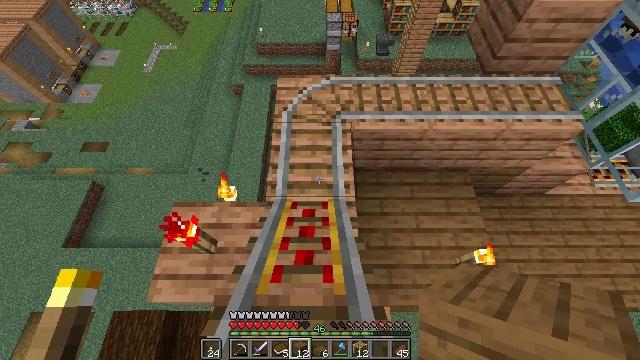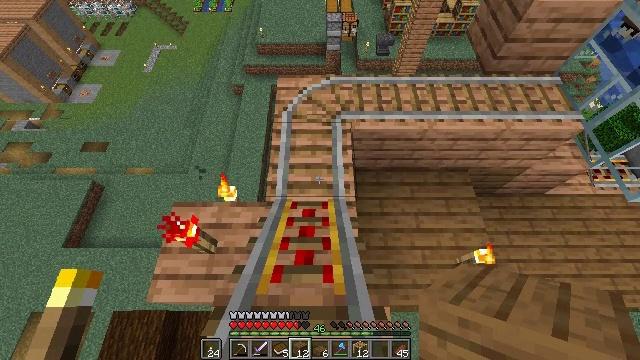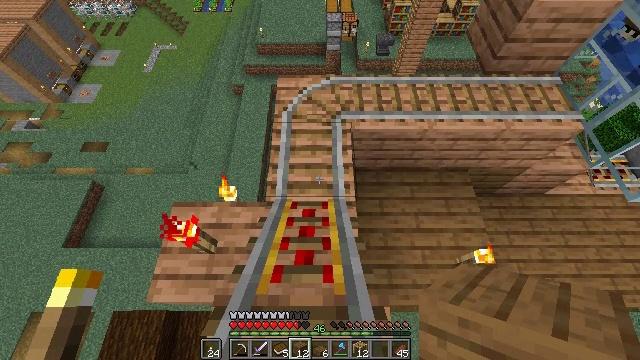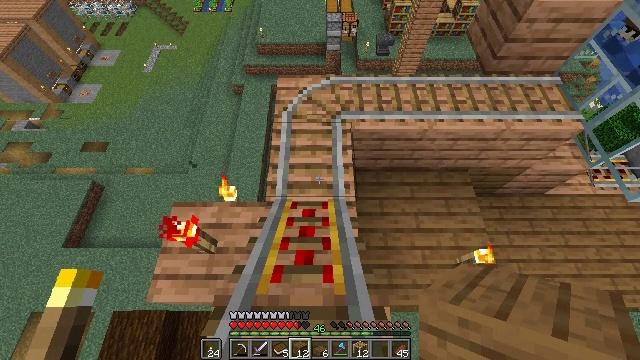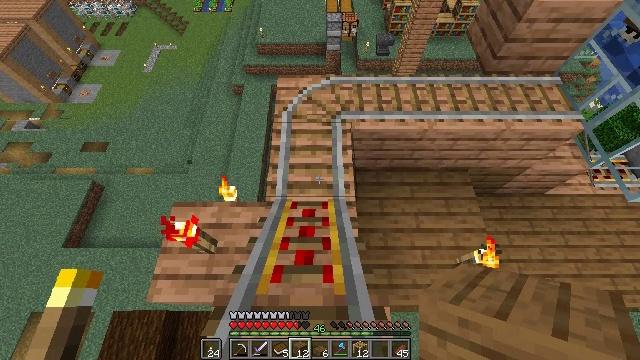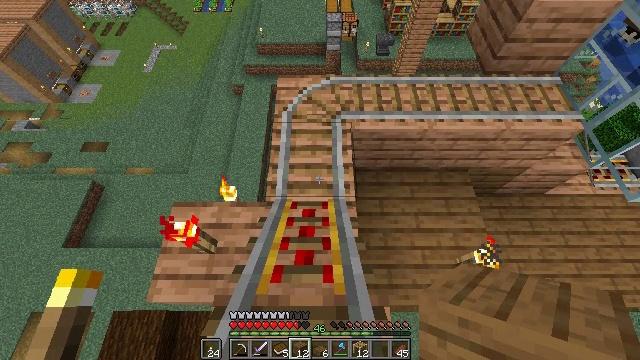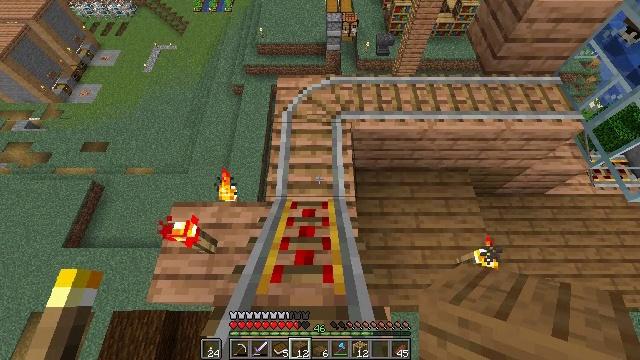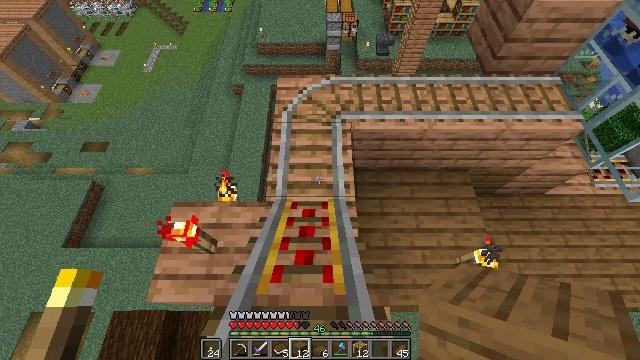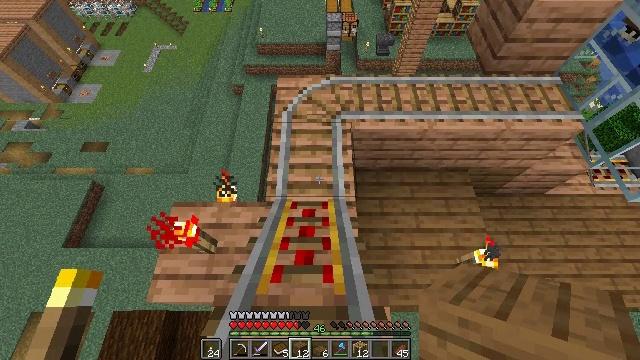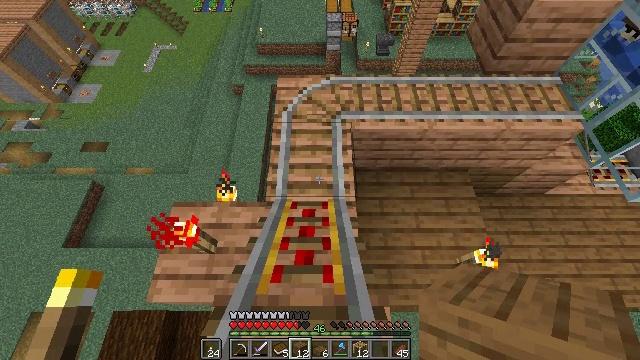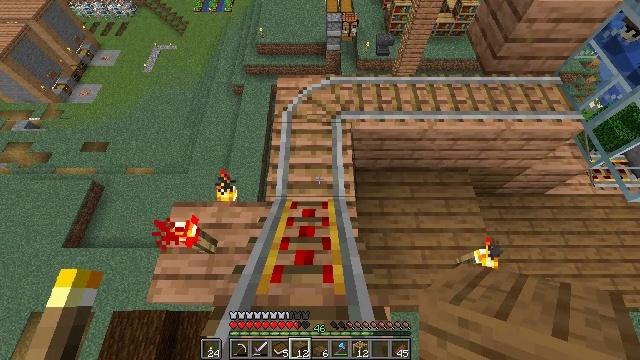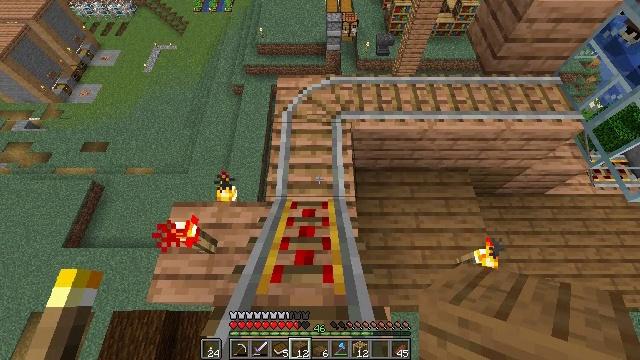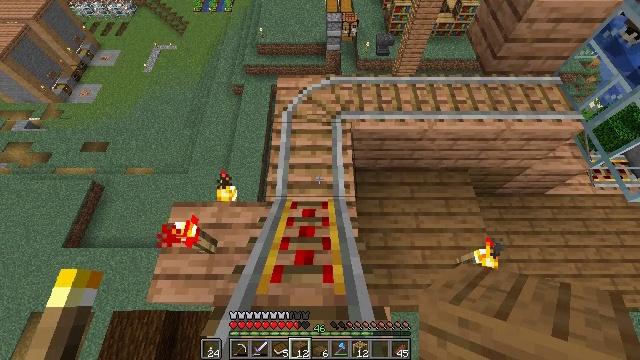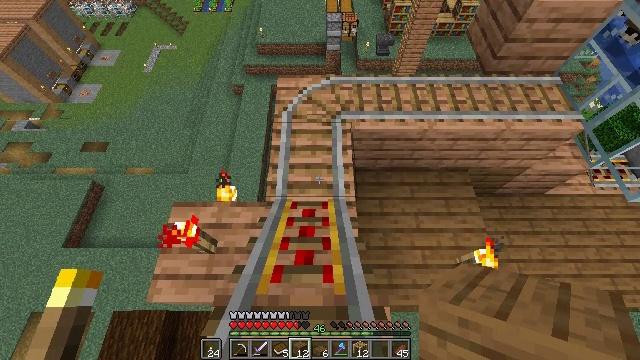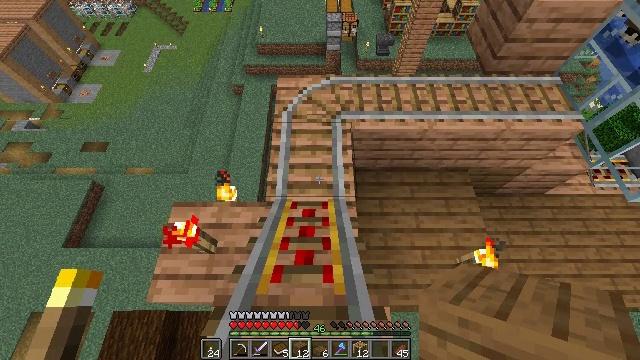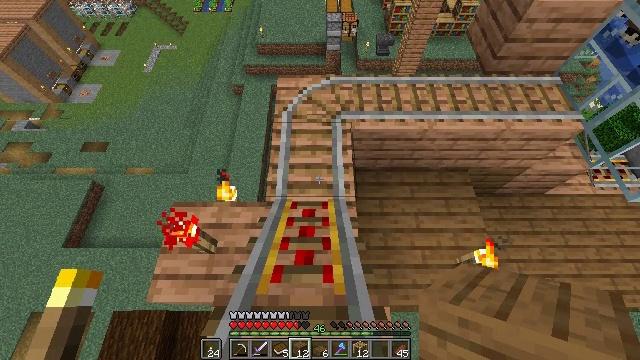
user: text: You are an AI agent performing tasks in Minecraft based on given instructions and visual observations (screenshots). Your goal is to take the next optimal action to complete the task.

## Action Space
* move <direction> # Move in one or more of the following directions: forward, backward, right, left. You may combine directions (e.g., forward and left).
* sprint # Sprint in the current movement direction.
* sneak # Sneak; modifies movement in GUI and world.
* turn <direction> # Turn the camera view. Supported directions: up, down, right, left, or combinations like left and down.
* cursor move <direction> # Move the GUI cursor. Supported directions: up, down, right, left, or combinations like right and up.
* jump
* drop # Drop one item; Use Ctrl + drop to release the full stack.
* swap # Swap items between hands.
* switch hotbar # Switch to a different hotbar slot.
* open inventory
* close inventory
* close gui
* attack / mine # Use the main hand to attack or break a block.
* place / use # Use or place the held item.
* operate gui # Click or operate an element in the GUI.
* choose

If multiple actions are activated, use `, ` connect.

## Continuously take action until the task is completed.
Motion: motion action
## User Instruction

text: Craft a spruce fence gate using the crafting table.
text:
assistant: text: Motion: no_op
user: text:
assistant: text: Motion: no_op
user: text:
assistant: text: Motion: no_op
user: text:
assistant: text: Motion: no_op
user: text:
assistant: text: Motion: no_op
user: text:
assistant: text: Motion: no_op
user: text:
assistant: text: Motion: no_op
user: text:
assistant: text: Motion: no_op
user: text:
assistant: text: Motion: no_op
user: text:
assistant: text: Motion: no_op
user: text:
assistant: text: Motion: no_op
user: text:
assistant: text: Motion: no_op
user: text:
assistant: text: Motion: no_op
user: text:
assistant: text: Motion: no_op
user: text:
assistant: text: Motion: no_op
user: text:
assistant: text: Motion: no_op
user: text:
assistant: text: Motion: no_op
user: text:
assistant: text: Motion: no_op
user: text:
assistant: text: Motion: no_op
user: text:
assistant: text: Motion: no_op
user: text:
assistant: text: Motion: no_op
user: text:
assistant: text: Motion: no_op
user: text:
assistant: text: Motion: no_op
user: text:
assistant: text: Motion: no_op
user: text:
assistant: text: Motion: no_op
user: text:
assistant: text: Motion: no_op
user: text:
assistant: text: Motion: no_op
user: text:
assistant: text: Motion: no_op
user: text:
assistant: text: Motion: no_op
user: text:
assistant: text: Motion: no_op